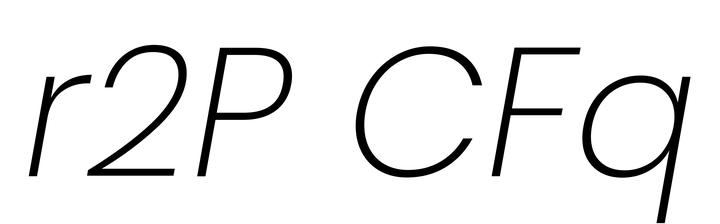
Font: Poppins-ExtraLightItalic